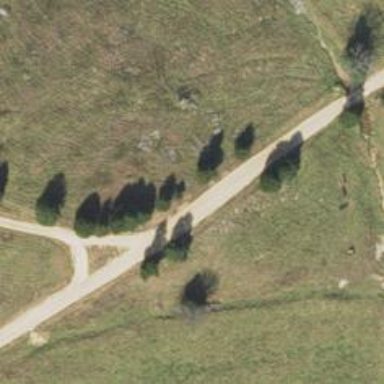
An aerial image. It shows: Unclassified road.